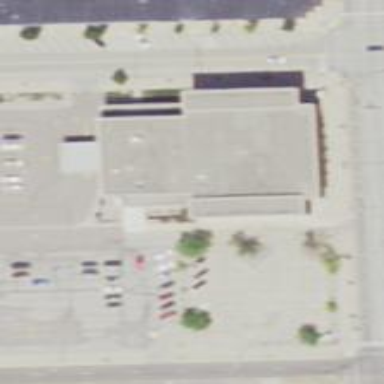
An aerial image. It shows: Bank building.